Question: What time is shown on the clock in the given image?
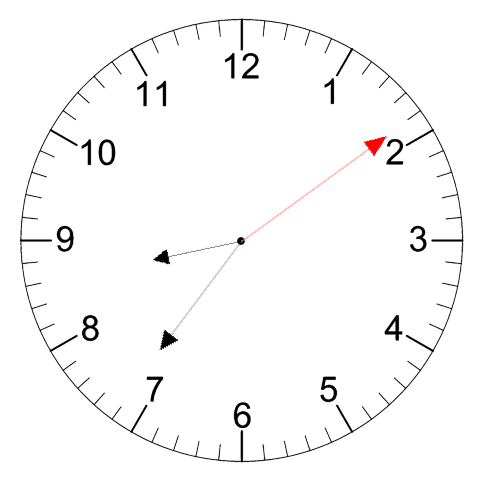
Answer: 08:36:09